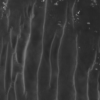
Label: not_dusty